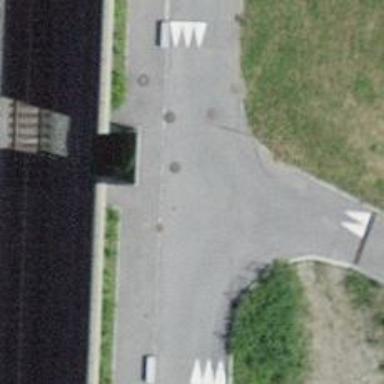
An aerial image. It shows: Traffic hump for calming the traffic.